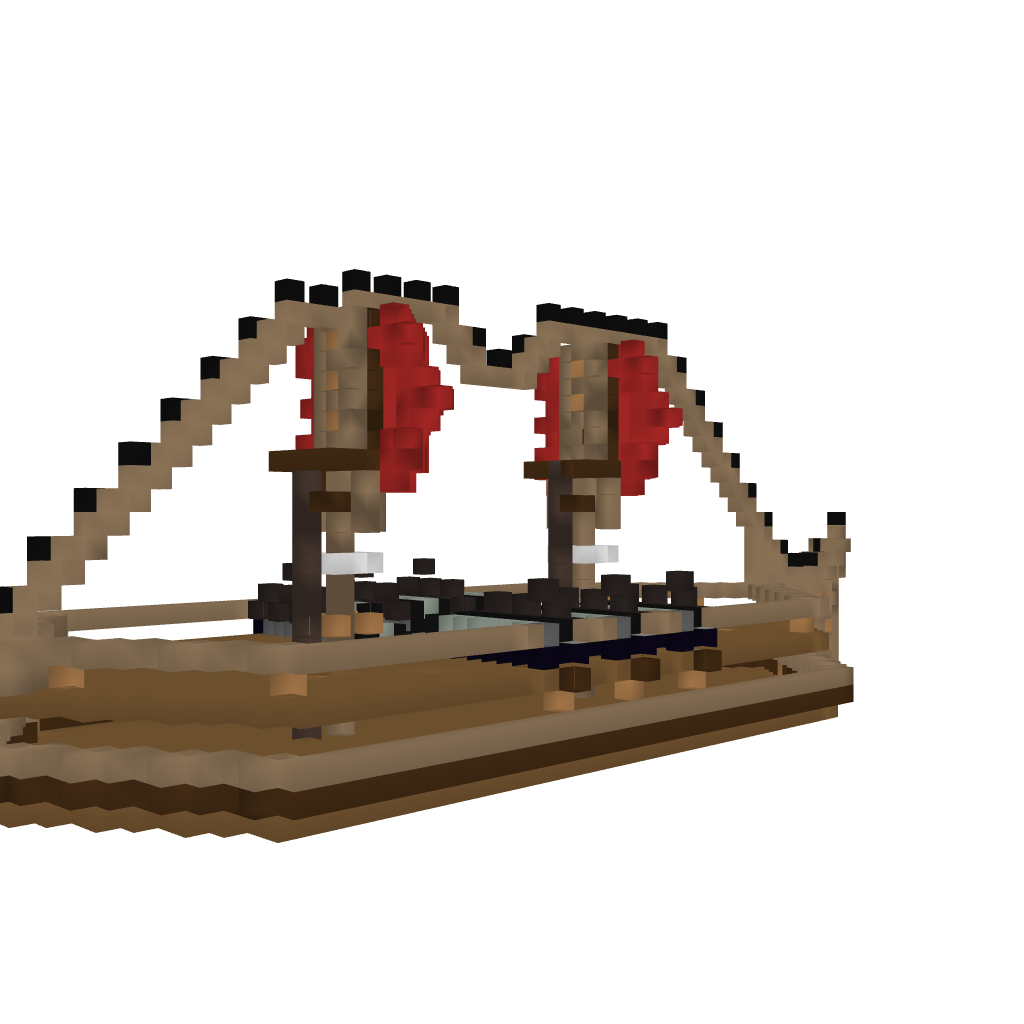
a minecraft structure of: Cannon Ship MKII